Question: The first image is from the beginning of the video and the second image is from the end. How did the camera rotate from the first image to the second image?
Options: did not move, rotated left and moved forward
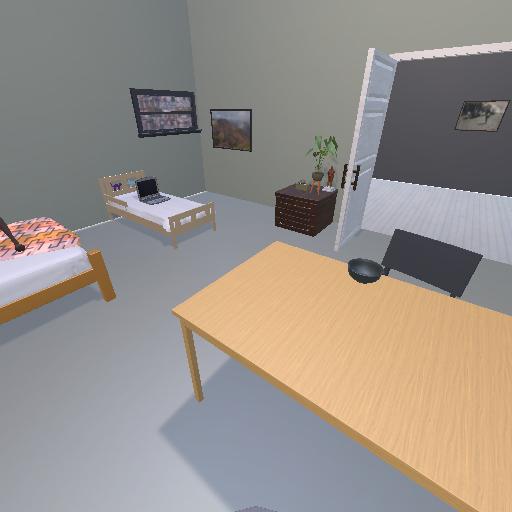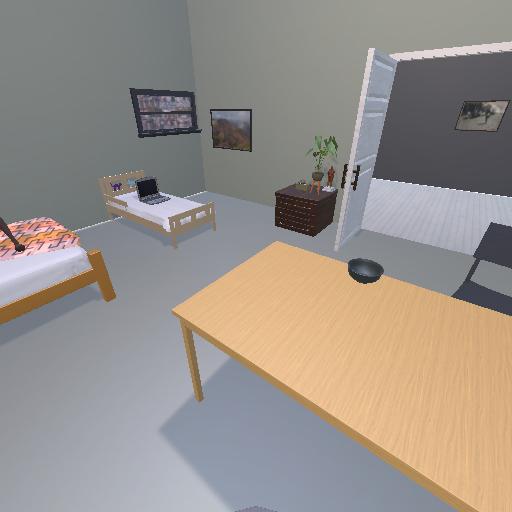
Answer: did not move